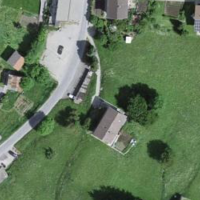
EUNIS habitat code: 55
Species observed at this site:
Apis mellifera